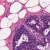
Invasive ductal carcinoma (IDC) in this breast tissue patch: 0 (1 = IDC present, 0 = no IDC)